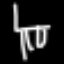
Label: chair